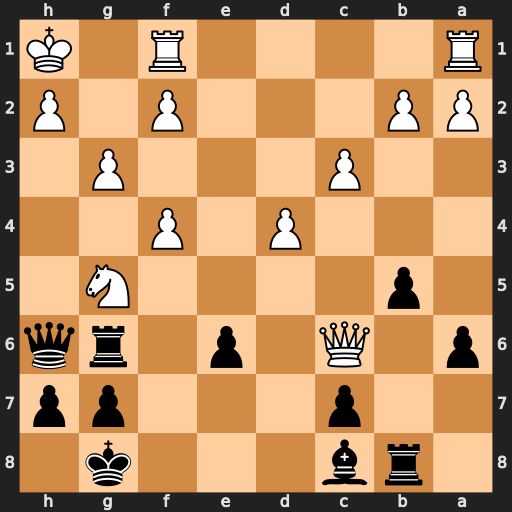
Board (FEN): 1rb3k1/2p3pp/p1Q1p1rq/1p4N1/3P1P2/2P3P1/PP3P1P/R4R1K
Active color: b
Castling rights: -
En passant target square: -
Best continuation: Bb7 Qxb7 Rxb7